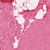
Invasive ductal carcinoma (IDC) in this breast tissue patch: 0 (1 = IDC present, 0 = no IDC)